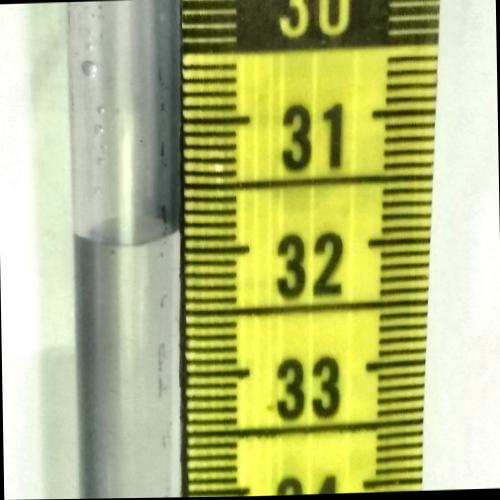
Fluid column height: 31.9 cm